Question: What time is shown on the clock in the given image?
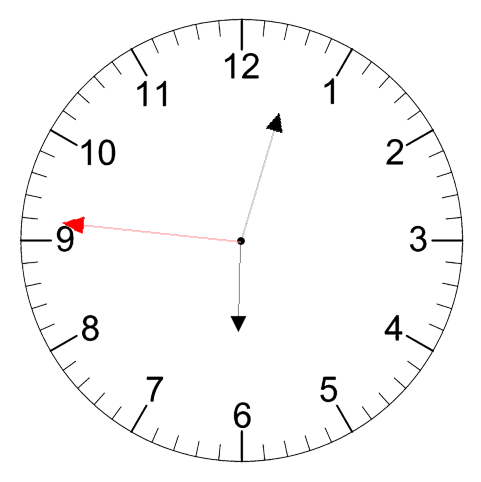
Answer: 06:02:46